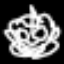
Label: frog